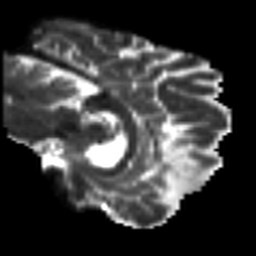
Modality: T2w
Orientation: sagittal
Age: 38
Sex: female
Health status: ill
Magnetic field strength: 3 T
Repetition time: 9 s
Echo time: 0.093 s